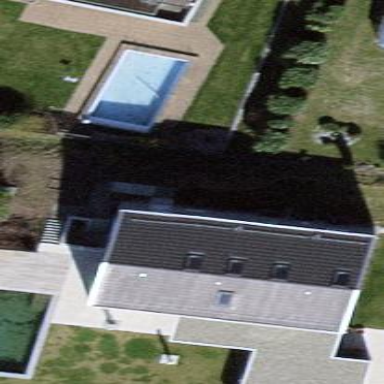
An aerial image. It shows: Building with hipped roof.